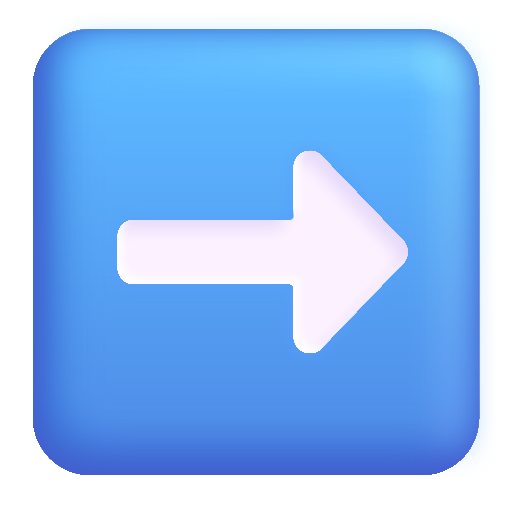
right arrow color